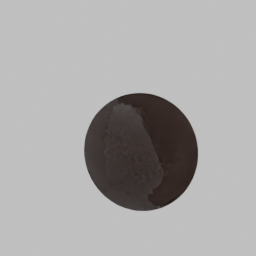
Label: nature